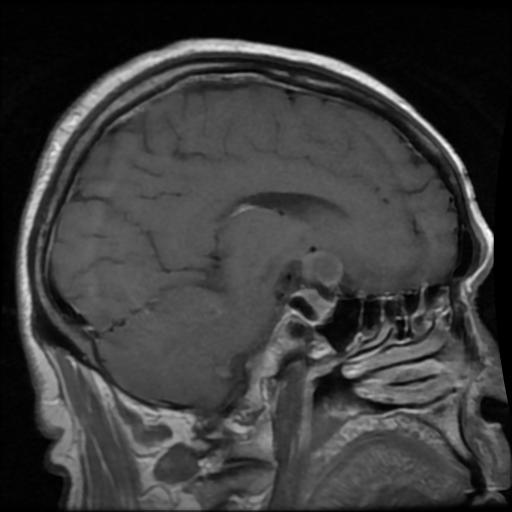
Label: pituitary